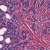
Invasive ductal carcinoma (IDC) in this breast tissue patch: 1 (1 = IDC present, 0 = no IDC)